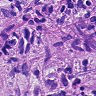
Metastatic tissue present: yes